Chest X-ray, AP view. Patient: 54 years old, sex M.
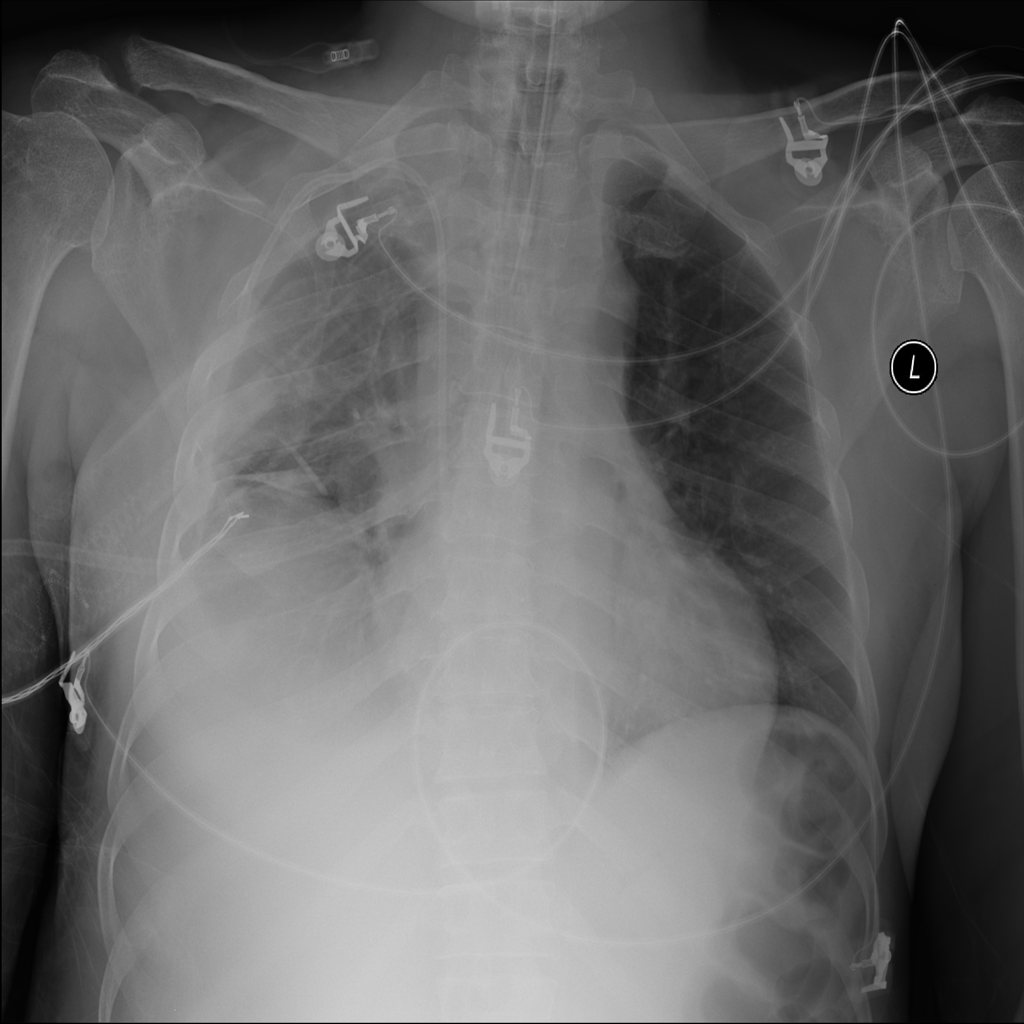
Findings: Effusion, Pleural_Thickening